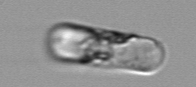
Label: Guinardia_delicatula